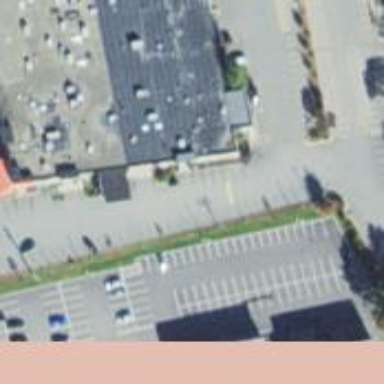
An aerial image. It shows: Retail and commercial building.